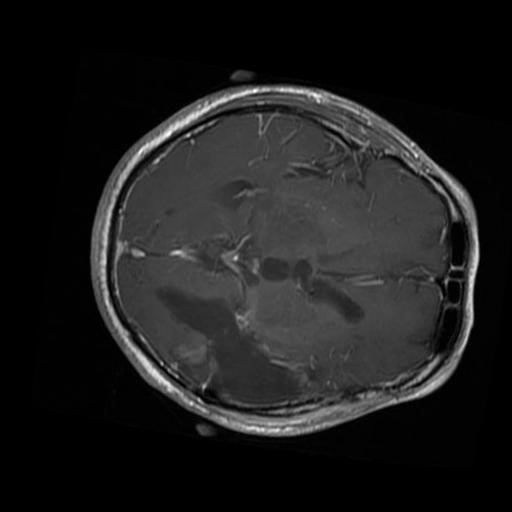
Label: brain_glioma